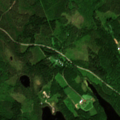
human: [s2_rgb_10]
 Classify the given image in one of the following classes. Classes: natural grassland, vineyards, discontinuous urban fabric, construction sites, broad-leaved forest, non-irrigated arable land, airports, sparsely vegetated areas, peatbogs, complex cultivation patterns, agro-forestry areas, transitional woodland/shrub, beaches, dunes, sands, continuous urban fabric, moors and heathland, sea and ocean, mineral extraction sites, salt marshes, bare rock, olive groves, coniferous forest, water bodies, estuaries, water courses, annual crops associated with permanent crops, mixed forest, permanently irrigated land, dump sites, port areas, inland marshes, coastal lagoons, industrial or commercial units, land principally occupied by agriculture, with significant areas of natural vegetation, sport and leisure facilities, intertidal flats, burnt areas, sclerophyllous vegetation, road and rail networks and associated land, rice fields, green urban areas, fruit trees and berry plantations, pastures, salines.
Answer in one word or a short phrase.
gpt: coniferous forest, mixed forest